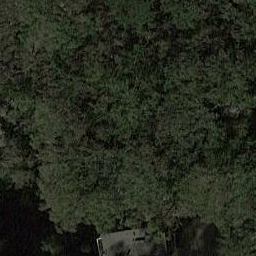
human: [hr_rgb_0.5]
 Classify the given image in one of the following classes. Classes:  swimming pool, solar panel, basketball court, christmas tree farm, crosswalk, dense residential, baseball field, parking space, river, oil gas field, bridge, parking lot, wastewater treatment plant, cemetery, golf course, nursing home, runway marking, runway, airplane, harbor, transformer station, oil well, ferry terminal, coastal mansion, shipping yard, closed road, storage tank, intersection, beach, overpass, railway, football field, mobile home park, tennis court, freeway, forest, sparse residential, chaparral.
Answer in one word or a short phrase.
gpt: forest